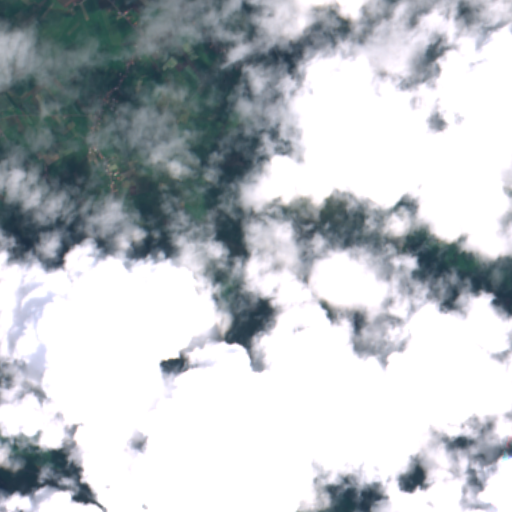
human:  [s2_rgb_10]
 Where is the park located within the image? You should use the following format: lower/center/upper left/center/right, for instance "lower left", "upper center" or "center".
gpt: The park is located in the upper left of the image.
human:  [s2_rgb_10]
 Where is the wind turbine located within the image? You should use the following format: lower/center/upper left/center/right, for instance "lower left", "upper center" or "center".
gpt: The wind turbine is located in the lower left of the image.
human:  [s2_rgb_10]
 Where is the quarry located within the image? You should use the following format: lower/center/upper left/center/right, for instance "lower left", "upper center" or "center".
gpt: There is no quarry in the image.